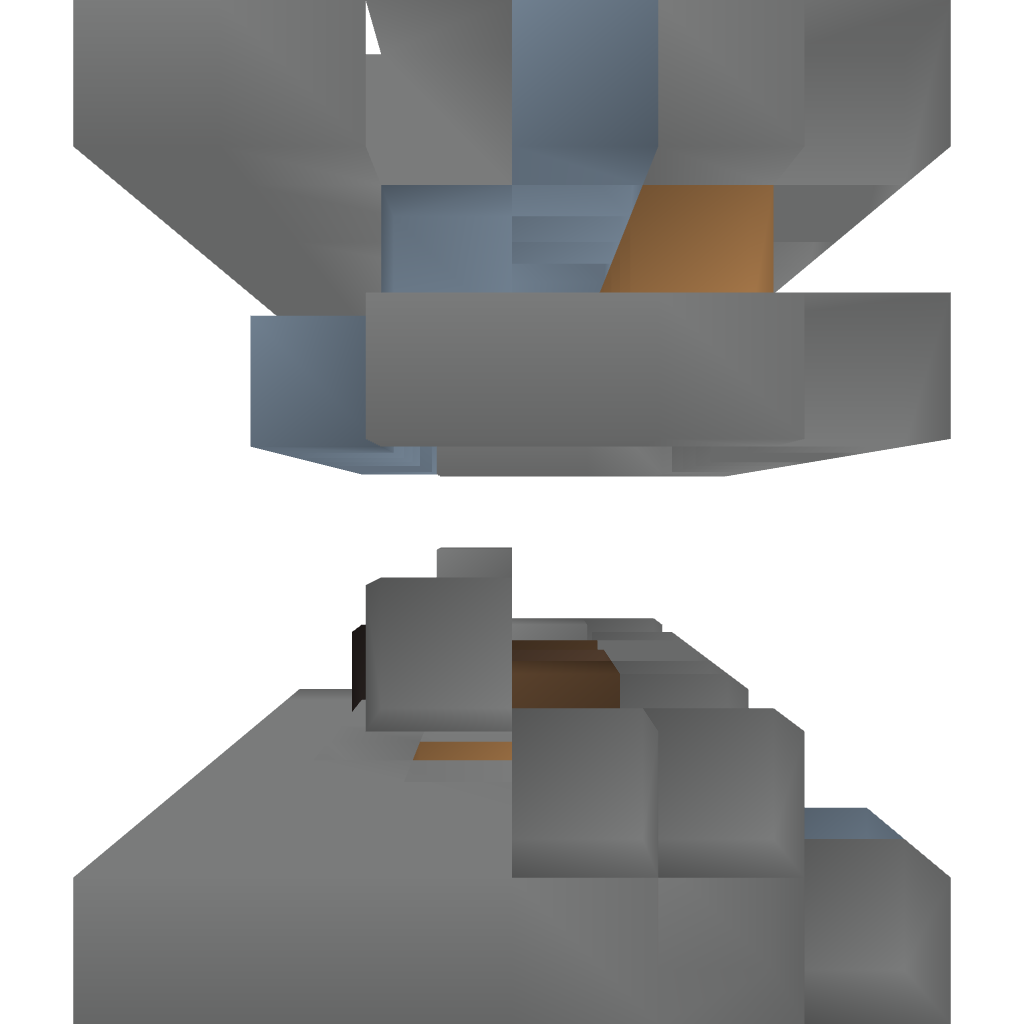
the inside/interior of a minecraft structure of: DJ BlockBeat's Booth